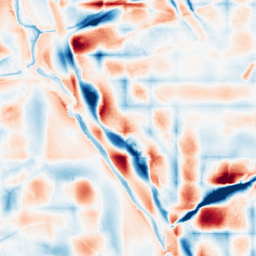
Category: wavelet
Decomposition family: wavelet_biorthogonal
Decomposition parameters: wavelet: bior2.4
level: 5
Upsampling method: lanczos
Upsampling parameters: scale: 8
Upsampling scale: 8